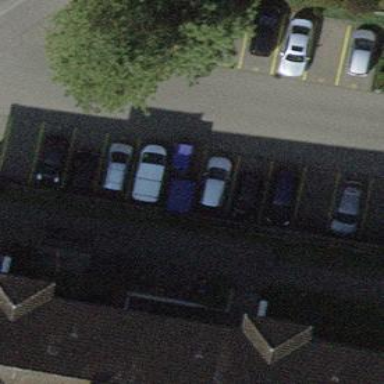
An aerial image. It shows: Parking area with asphalt surface.